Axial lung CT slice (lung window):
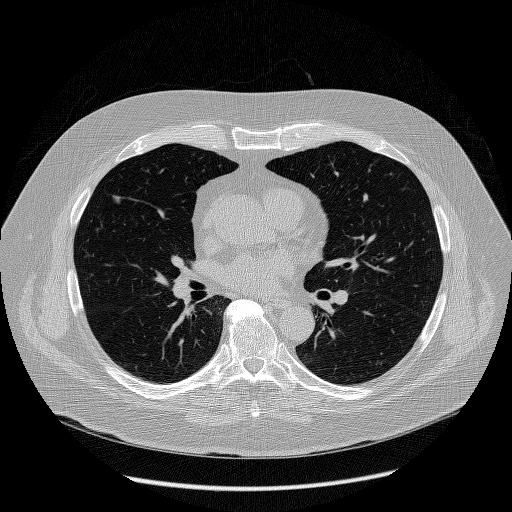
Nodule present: yes
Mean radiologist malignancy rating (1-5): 3.5